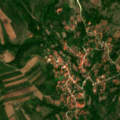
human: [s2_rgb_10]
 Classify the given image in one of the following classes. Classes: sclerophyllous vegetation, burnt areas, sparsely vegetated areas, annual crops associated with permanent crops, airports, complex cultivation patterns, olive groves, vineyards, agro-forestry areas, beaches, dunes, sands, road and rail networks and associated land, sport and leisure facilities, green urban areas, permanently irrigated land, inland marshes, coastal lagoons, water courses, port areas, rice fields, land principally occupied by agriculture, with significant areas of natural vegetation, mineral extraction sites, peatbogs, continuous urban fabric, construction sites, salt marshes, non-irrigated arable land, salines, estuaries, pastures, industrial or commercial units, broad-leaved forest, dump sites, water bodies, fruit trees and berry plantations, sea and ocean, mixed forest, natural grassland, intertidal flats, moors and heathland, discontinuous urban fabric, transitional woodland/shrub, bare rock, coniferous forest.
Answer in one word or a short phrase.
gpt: discontinuous urban fabric, complex cultivation patterns, land principally occupied by agriculture, with significant areas of natural vegetation, transitional woodland/shrub